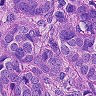
Metastatic tissue present: yes